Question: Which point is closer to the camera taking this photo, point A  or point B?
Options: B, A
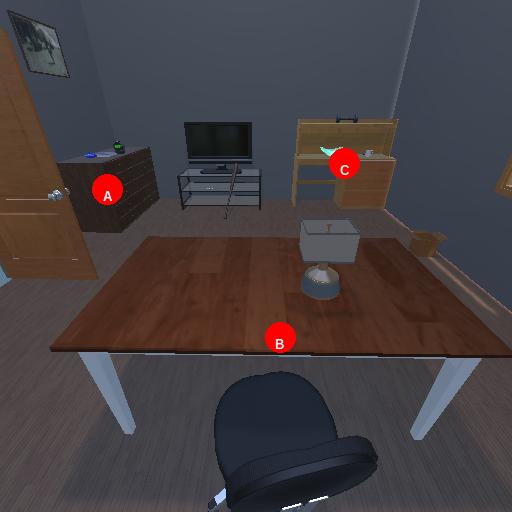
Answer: B